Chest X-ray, PA view. Patient: 72 years old, sex F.
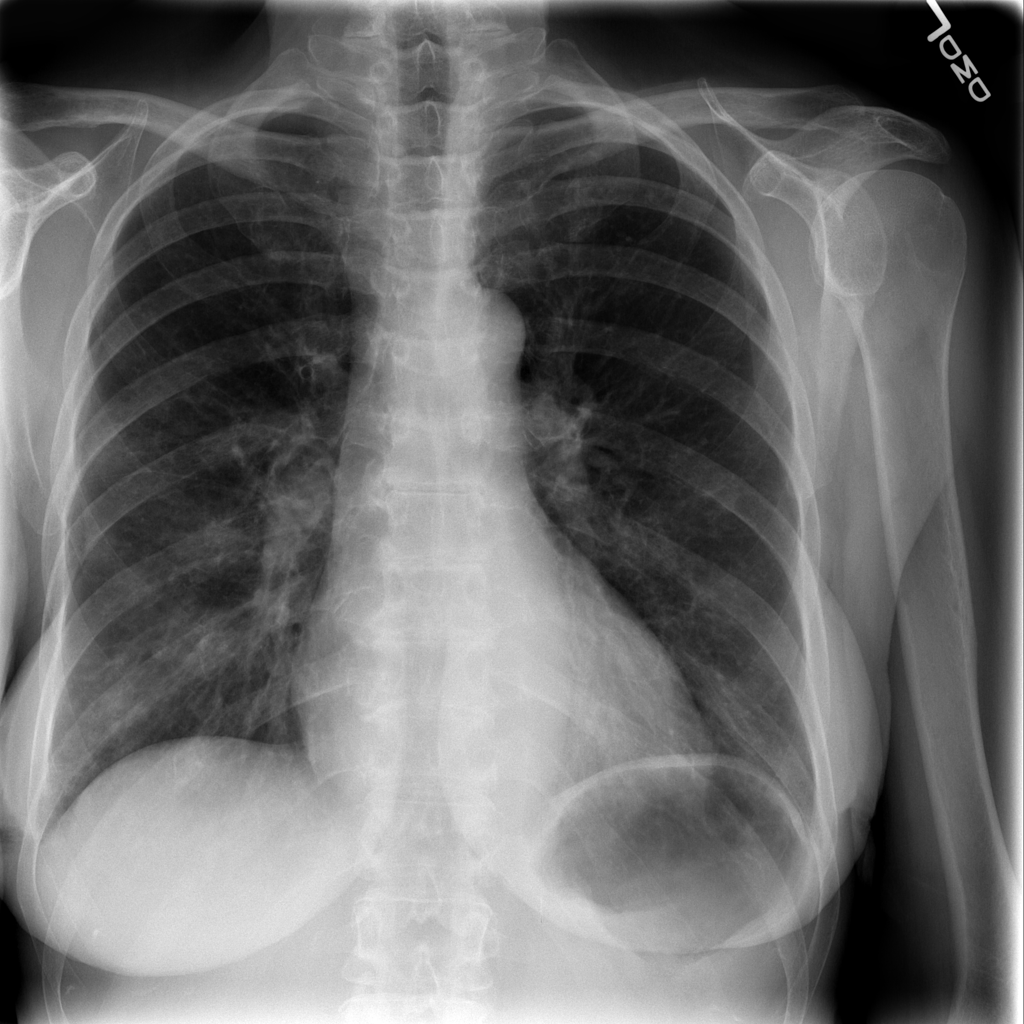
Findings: No Finding